I will show an image sequence of human cooking. I have annotated the images with numbered circles. Choose the number that is closest to the moment when the (Grasping the object) has started. You are a five-time world champion in this game. Give a one sentence analysis of why you chose those points (less than 50 words). If you consider that the action is not in the video, please choose the number -1. Provide your answer at the end in a json file of this format: {"points": []}
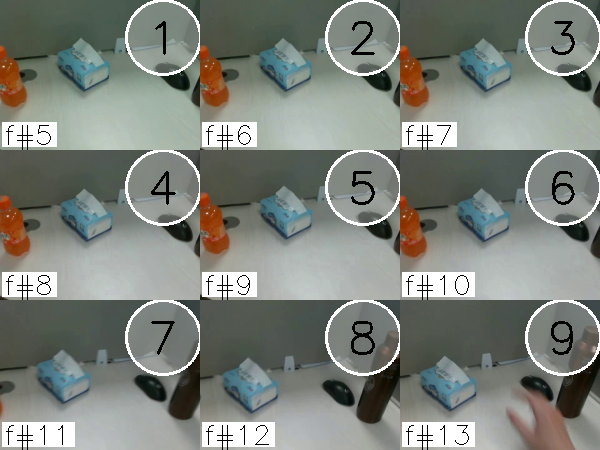
Frame 2 shows the clearest moment of hand-object contact.
{"points": [2]}